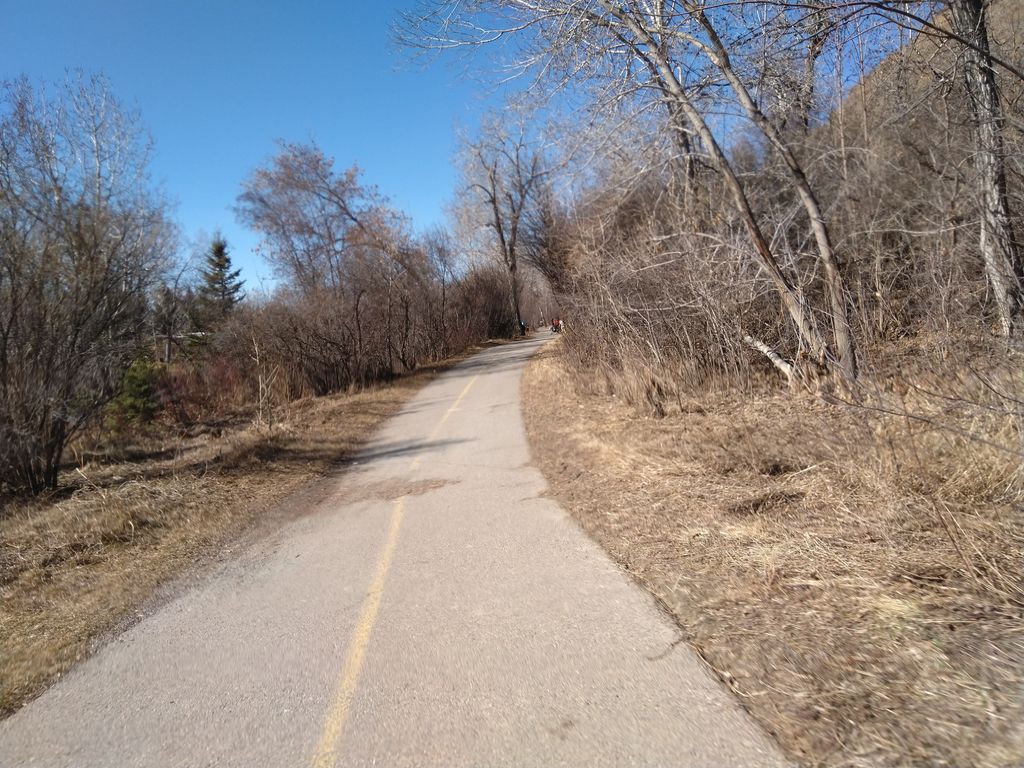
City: calgary